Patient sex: M
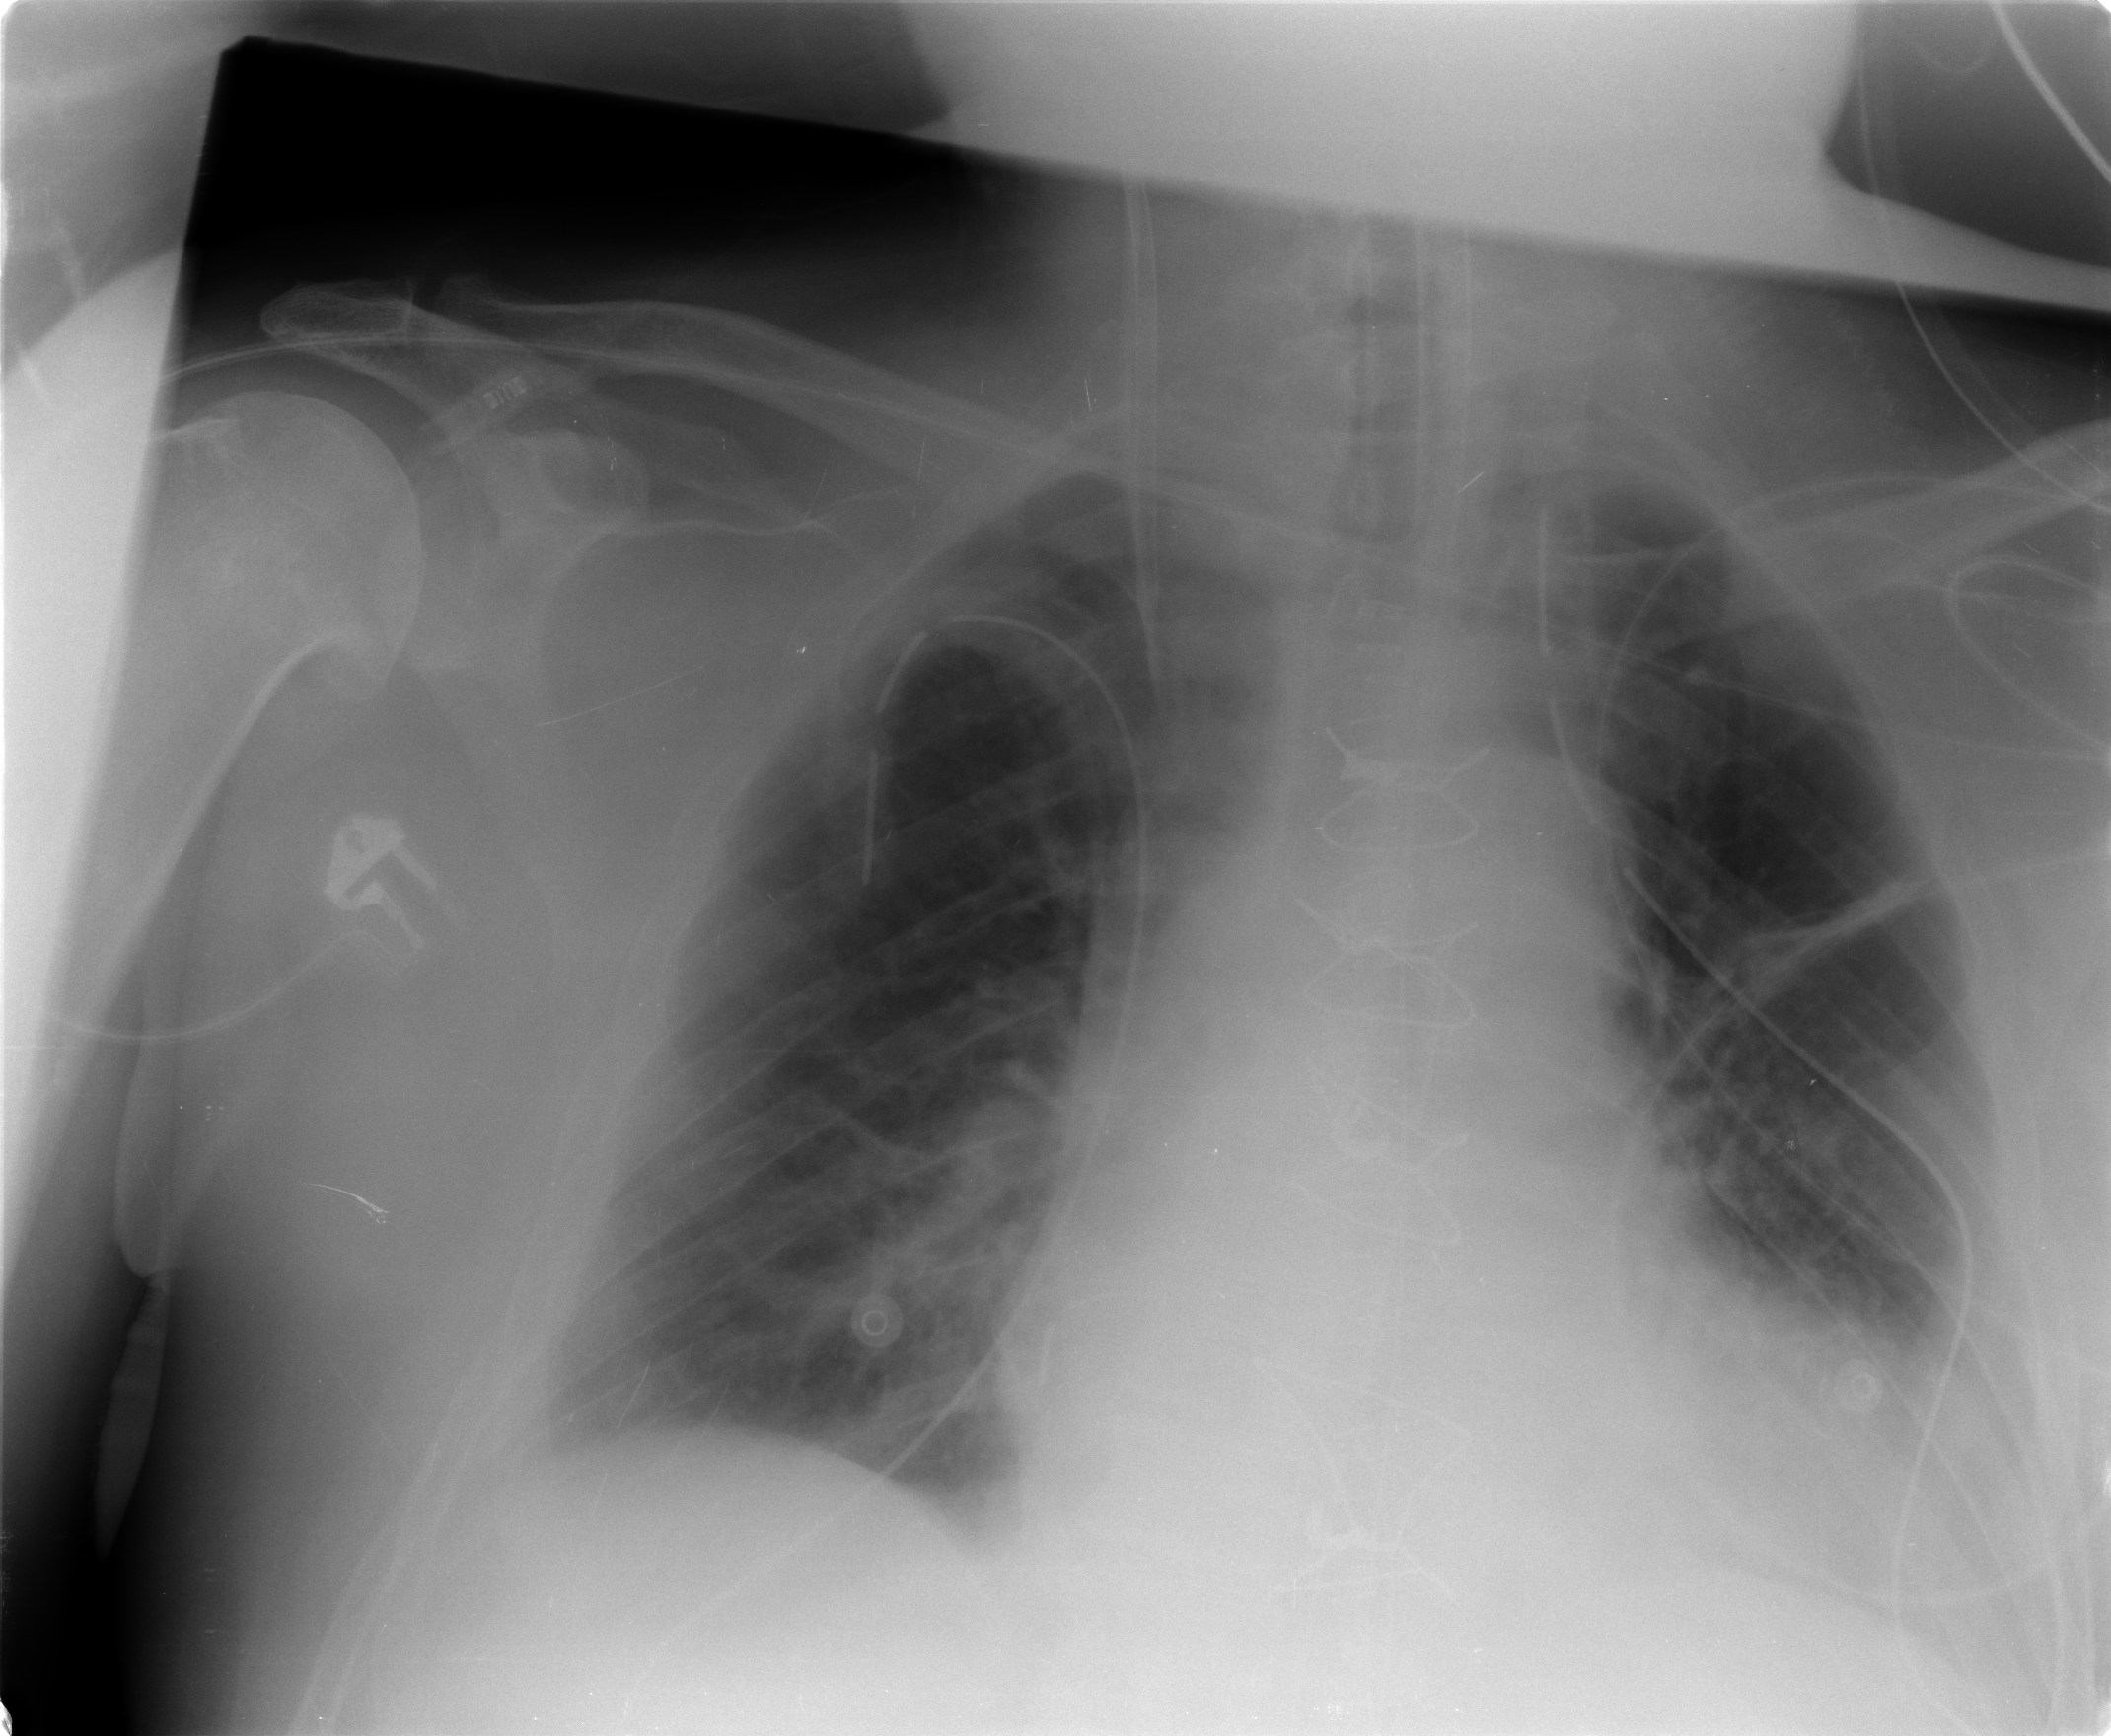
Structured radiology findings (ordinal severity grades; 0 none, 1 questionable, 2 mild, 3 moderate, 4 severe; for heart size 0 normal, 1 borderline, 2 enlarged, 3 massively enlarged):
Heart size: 2
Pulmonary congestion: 1
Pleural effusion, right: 1
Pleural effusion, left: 1
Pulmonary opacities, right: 0
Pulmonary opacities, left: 0
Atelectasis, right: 1
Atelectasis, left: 2